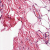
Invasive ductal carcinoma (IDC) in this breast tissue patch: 0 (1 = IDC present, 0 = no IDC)